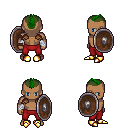
a pixel art fantasy rpg character, male body template, human, dark skin, leather shoulder armor, red pants, green short mohawk hairstyle, white cloth bandages, gold boots, shield, four views (front, back, left, right), 2x2 character sprite sheet, small pixel art, hard edges, no anti-aliasing